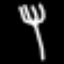
Label: fork